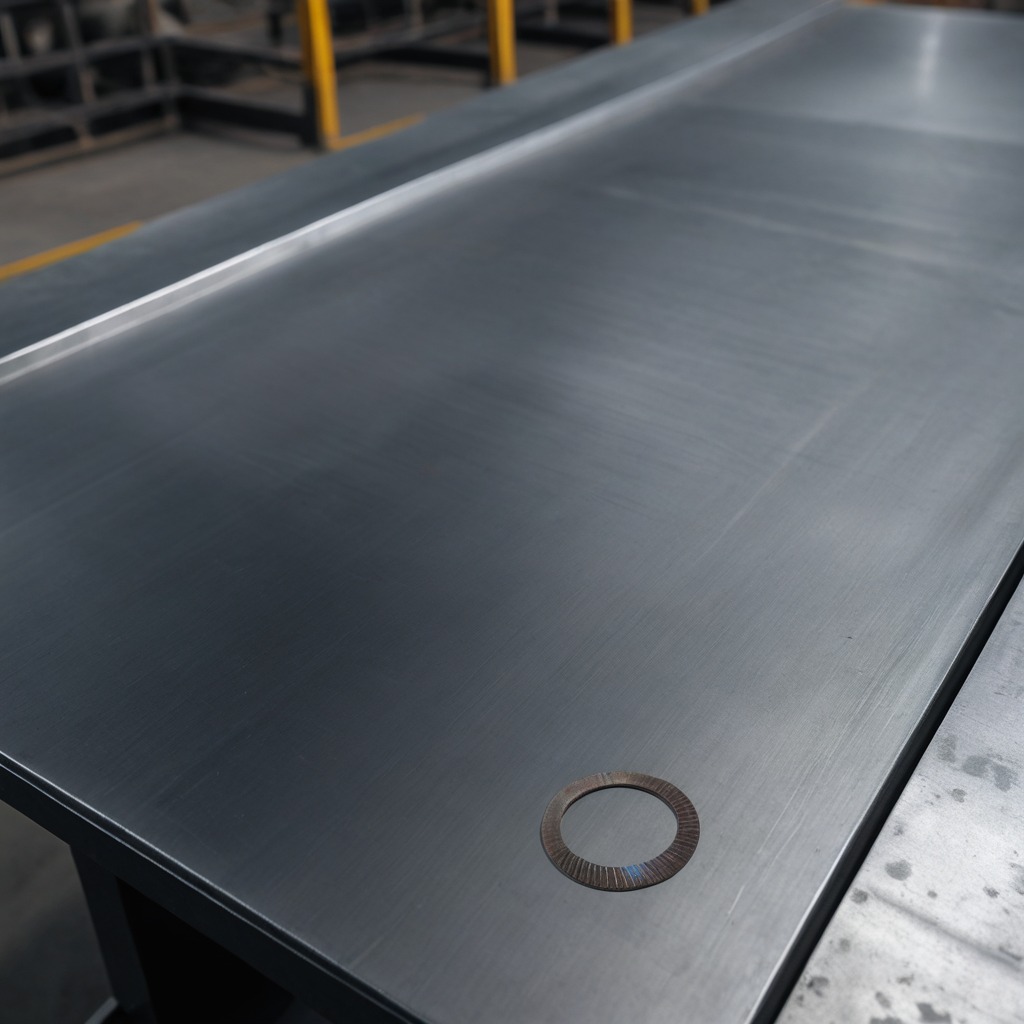
A flat metal washer is lying on the cold steel table in a mining workshop.